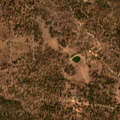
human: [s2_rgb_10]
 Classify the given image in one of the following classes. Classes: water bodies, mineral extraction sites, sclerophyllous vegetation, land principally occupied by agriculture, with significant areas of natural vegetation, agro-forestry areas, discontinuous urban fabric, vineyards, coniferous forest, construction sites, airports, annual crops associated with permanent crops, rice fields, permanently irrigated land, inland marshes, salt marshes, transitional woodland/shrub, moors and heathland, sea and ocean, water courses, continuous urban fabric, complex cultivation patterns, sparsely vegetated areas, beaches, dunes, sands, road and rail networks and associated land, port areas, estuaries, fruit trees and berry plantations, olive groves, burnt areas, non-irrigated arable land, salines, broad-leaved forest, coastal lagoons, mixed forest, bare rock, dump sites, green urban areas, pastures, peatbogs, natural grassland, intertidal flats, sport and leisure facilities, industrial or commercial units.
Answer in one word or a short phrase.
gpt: agro-forestry areas